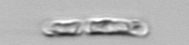
Label: Guinardia_striata